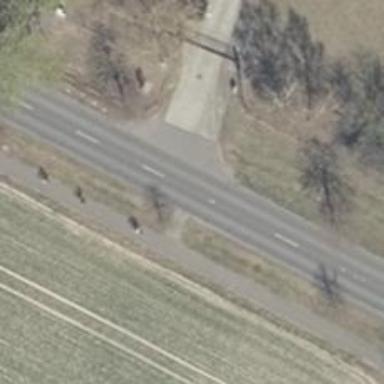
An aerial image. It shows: Footway along the road.